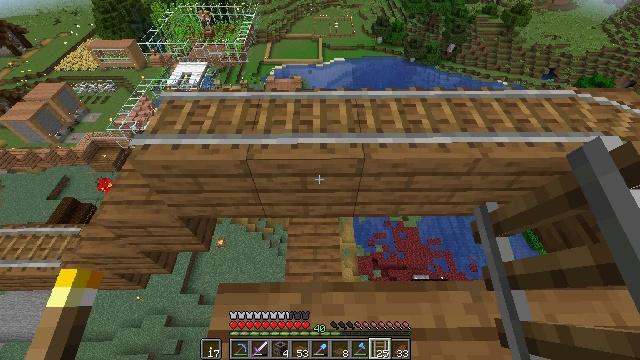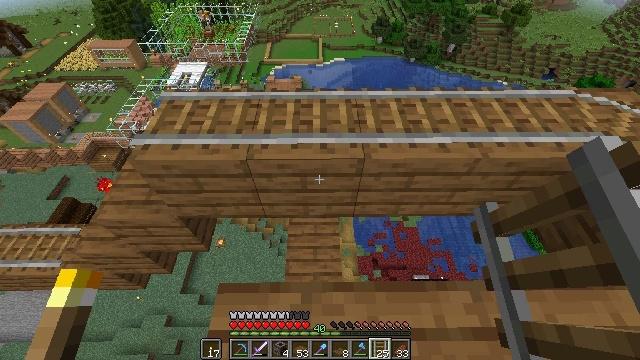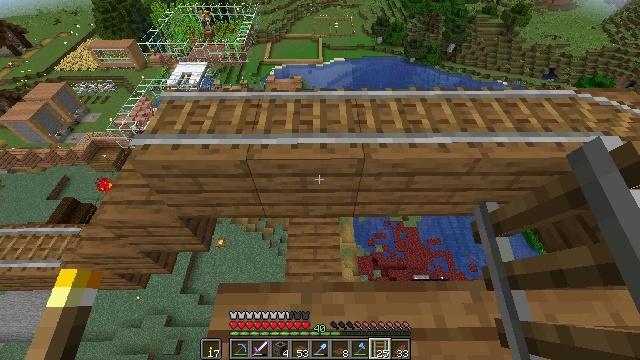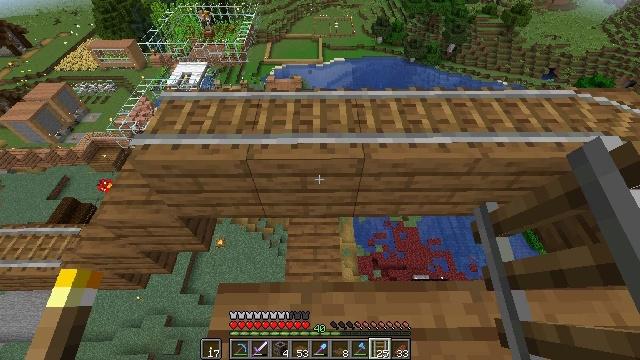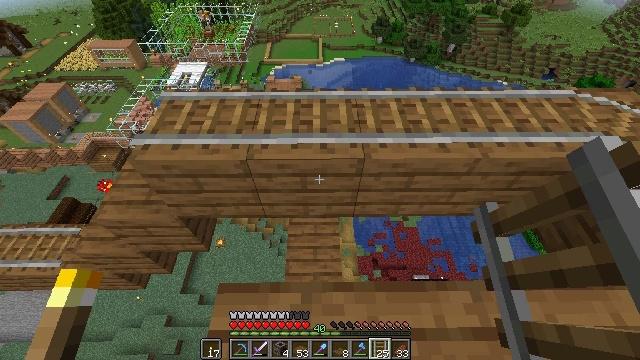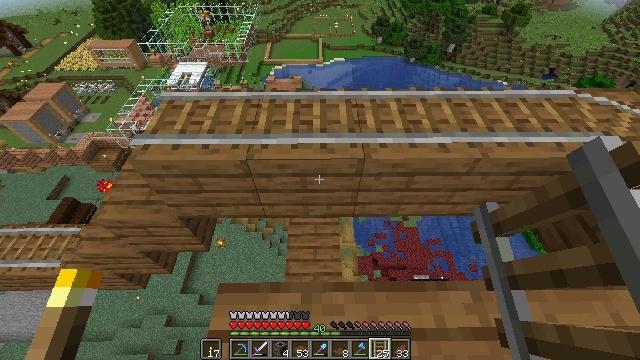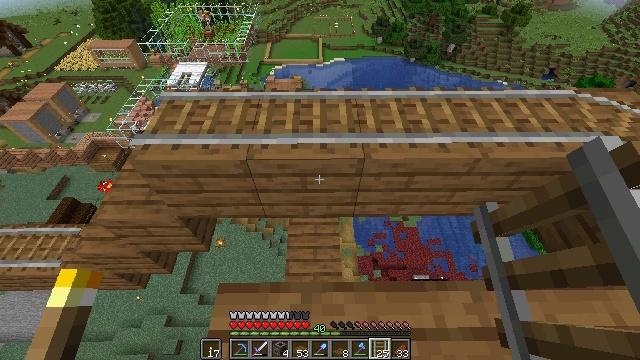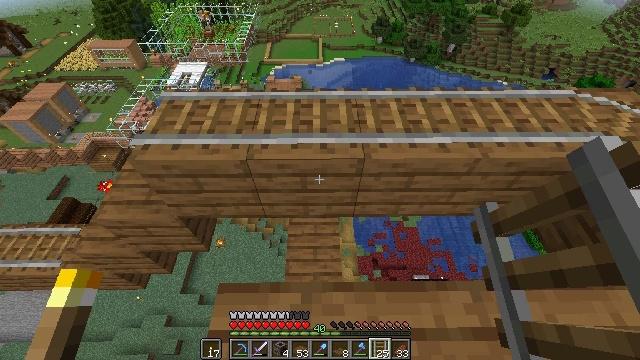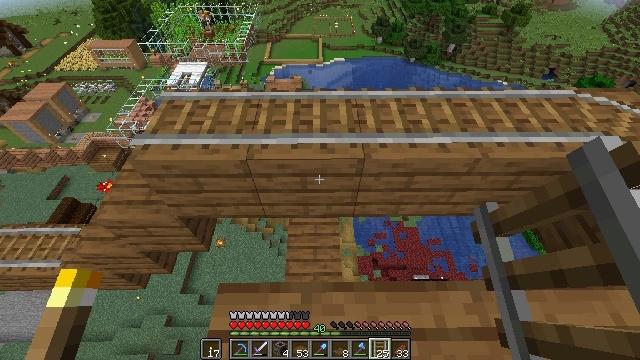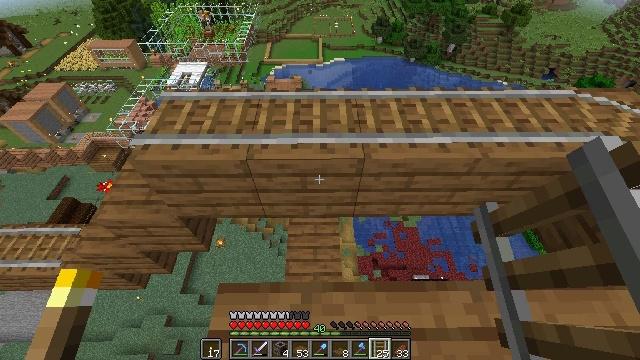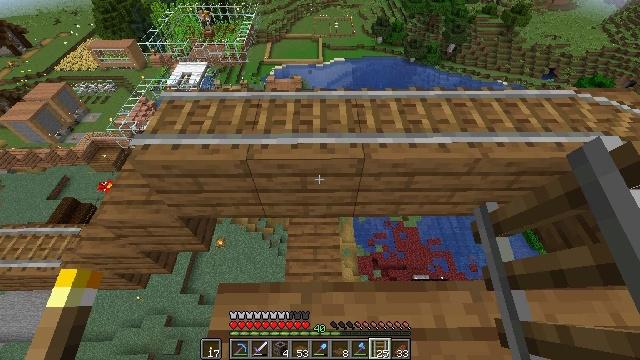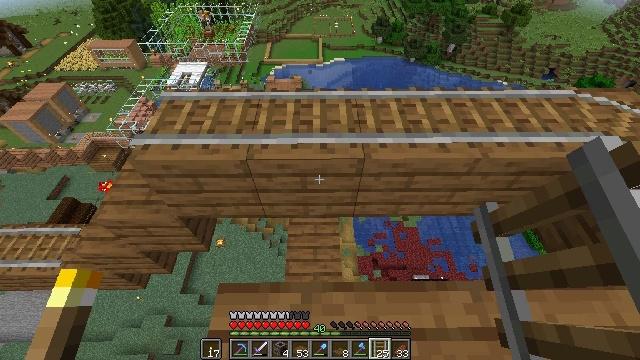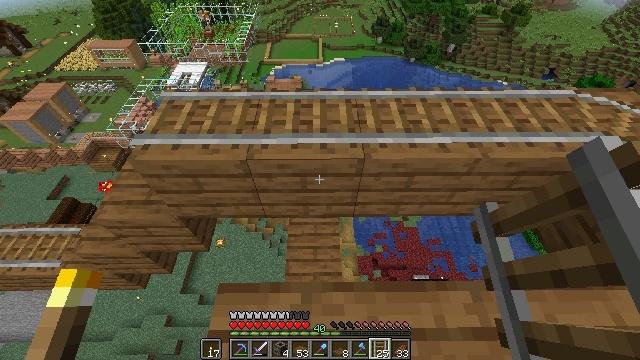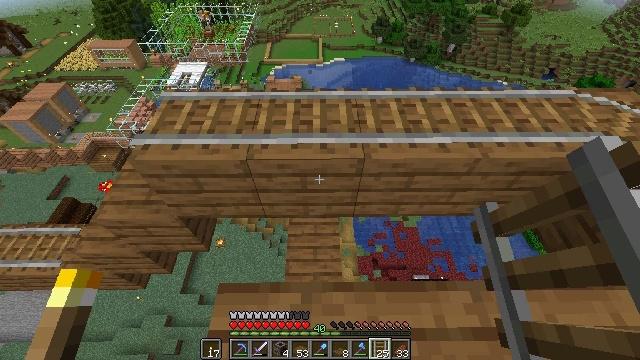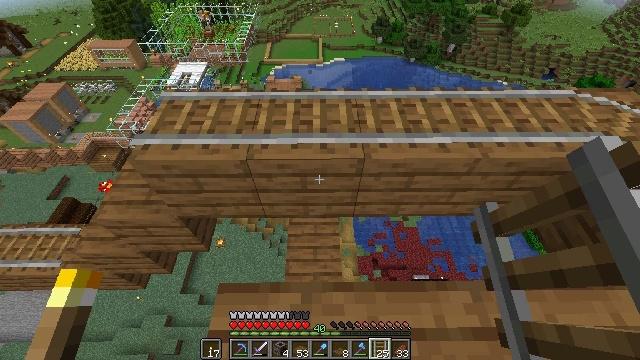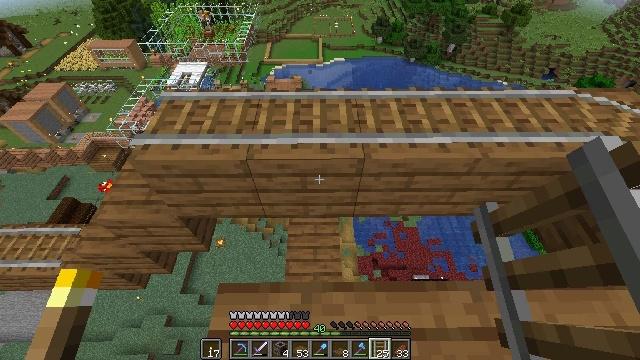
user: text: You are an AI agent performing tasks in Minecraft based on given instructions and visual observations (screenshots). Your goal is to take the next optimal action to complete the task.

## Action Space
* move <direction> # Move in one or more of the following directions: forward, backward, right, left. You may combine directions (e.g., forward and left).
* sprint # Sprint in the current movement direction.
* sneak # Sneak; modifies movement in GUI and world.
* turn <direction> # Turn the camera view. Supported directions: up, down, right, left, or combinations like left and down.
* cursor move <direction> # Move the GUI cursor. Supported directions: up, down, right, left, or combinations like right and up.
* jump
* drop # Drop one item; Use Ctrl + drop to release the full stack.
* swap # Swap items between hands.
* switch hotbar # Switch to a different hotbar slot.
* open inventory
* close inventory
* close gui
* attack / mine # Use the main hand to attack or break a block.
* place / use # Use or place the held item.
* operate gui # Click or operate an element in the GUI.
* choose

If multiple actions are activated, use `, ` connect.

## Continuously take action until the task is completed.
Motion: motion action
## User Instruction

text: Open a crafting table and make a rabbit stew.
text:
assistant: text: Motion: no_op
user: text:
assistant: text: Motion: no_op
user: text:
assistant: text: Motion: no_op
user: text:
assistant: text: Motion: no_op
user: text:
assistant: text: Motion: no_op
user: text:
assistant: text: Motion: no_op
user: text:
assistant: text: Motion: no_op
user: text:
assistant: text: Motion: no_op
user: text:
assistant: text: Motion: no_op
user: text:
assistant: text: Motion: no_op
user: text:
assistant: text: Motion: no_op
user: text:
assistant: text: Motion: no_op
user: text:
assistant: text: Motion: no_op
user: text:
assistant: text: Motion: no_op
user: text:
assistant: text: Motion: no_op
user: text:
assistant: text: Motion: no_op
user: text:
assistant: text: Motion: no_op
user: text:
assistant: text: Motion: no_op
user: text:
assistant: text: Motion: no_op
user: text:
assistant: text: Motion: no_op
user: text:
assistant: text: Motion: no_op
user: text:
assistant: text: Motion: no_op
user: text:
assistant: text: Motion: no_op
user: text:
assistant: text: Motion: no_op
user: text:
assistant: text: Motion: no_op
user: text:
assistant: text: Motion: no_op
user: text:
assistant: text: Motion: no_op
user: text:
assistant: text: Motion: no_op
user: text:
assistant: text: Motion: no_op
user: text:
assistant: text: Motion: no_op